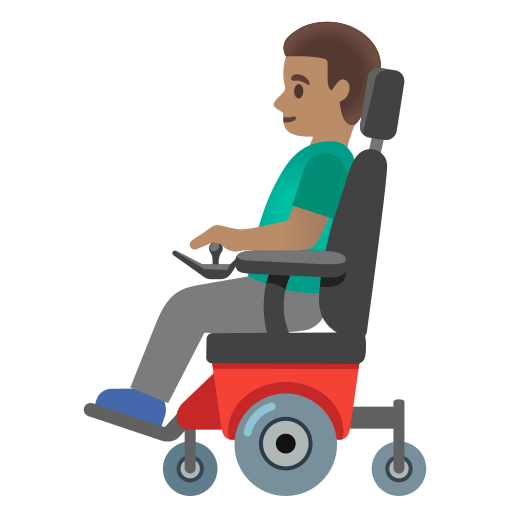
Emoji: 👨🏽‍🦼